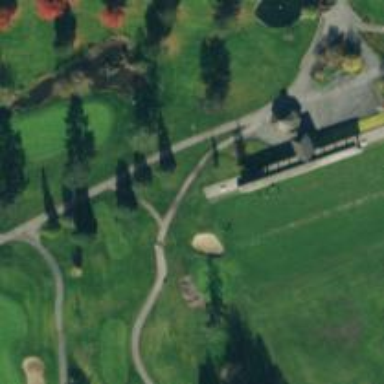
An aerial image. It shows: Pathway for golfing.